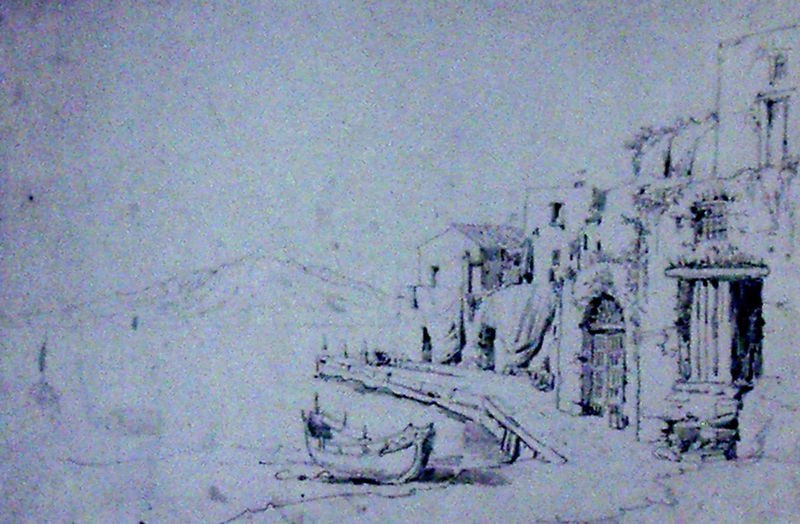
Titel: Sorrento
Künstler: Carl Wagner
Institution: (Privatbesitz)
Schlagwörter: berg, blau, felsen, himmel, meer, wasser, weiß, fluss, landschaft, see, ufer, fenster, grau, holz, schwarz, skizze, straße, stühle, säulen, tür, zeichnung, dach, gebäude, haus, schnee, tuch, weg, alt, stein, ferne, häuser, hügel, morgen, nass, gewässer, gitter, sträucher, boot, kahn, spanien, küste, schiff, strand, wellen, papier, ansicht, bogen, fassaden, italien, süden, türen, venedig, fischer, trocken, berge, fels, verlassen, dorf, mauer, grafik, linien, hafen, kai, promenade, pier, seestück, steg, ruderboot, striche, tor, bucht, unscharf, südsee, eingang, eingänge, ruine, torbogen, vulkan, druck, schwarz weiss, radierung, stich, bleistift, entwurf, bleistiftzeichnung, gemäuer, bewachsen, pforte, griechenland, siedlung, kupferstich, gebierge, entwur, anlegestelle, holzbalken, pompeji, vesuv, sizilien, neapel, zeichnugn, gondel, toreingang, ätna, capri, bereg, ischia, feine linien, fischerhaus, lehmhaus, tör, kjahn